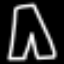
Label: pants